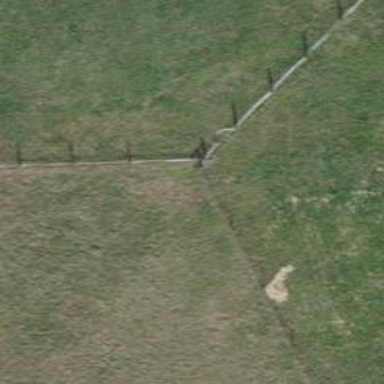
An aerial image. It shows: Fence.